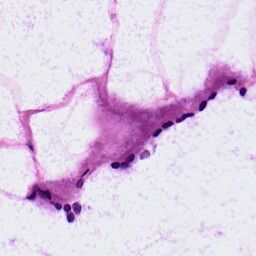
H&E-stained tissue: LymphNode